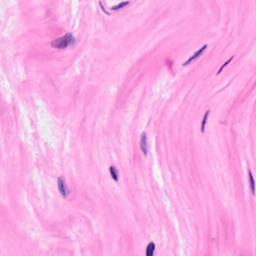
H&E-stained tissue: Breast